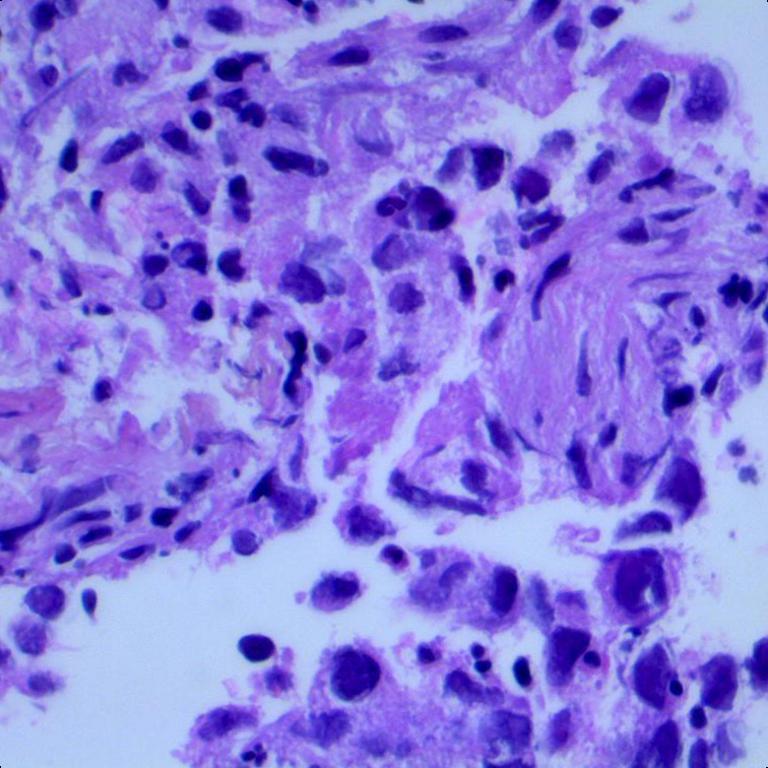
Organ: lung
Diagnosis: adenocarcinomas